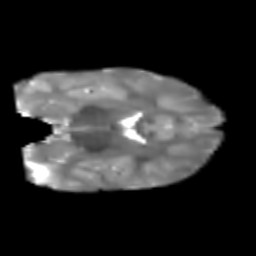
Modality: T2w
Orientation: coronal
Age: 7
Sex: male
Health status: healthy